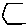
Label: hexagon